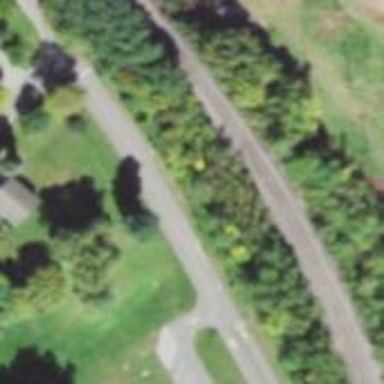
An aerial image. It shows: Abandoned railway next to footway.